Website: crate-barrel
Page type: delivery-shipping
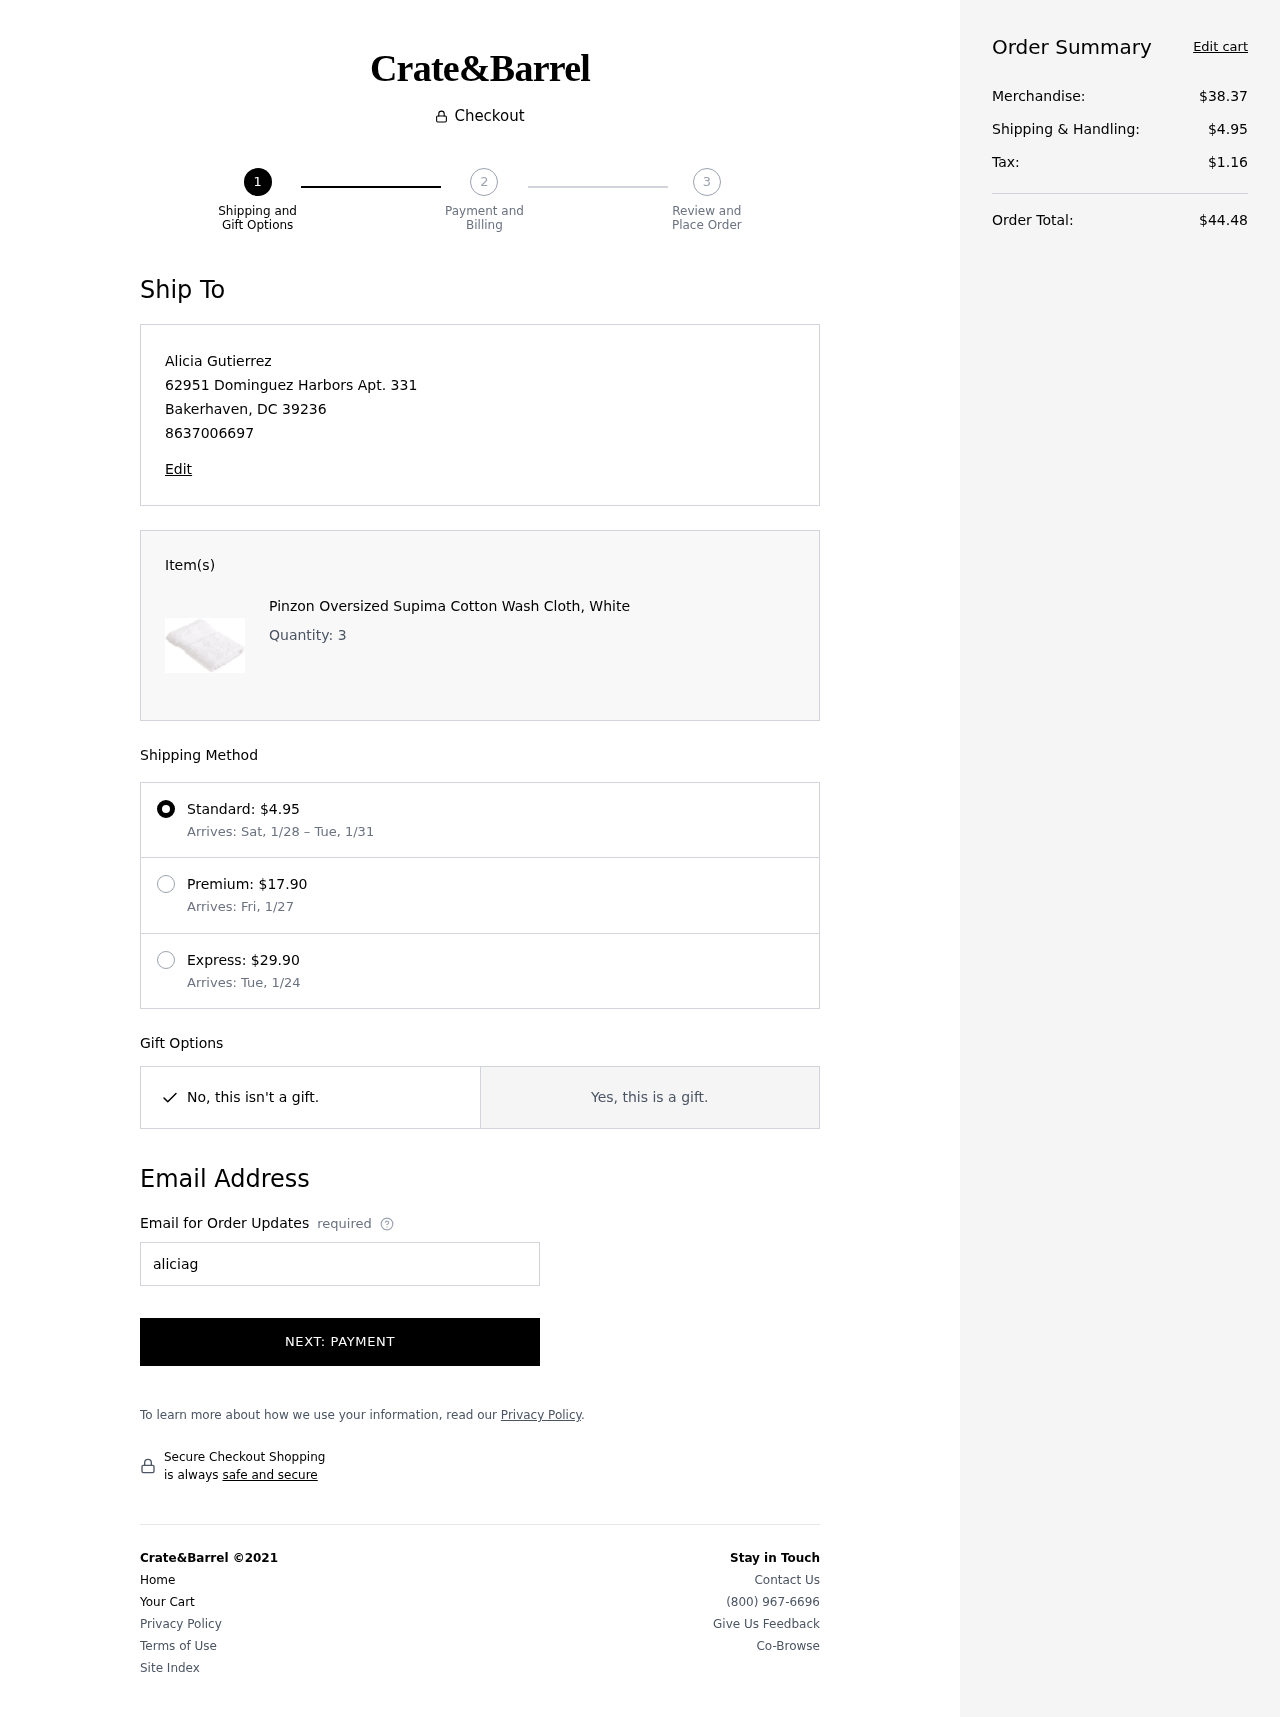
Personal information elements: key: PII_CITY
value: Bakerhaven
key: PII_EMAIL
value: aliciagutierrez@hotmail.com
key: PII_FULLNAME
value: Alicia Gutierrez
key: PII_PHONE
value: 8637006697
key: PII_POSTCODE
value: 39236
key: PII_STATE_ABBR
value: DC
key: PII_STREET
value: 62951 Dominguez Harbors Apt. 331
Product elements: key: PRODUCT1_NAME
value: Pinzon Oversized Supima Cotton Wash Cloth, White
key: PRODUCT1_QUANTITY
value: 3
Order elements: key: ORDER_SHIPPING_COST
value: $4.95
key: ORDER_SHIPPING_DATE
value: Sat, 1/28
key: ORDER_DELIVERY_DATE
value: Tue, 1/31
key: ORDER_SHIPPING_COST2
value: $17.90
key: ORDER_DELIVERY_DATE2
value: Arrives: Fri, 1/27
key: ORDER_SHIPPING_COST3
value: $29.90
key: ORDER_DELIVERY_DATE3
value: Arrives: Tue, 1/24
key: ORDER_SUBTOTAL
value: $38.37
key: ORDER_TAX
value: $1.16
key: ORDER_TOTAL
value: $44.48